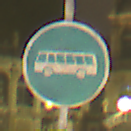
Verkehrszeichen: Busssonderstreifen
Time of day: Night
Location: Outdoor (Urban)
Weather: Overcast
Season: NotSpecified
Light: Artificial